Field crop: maize
Growth stage: 2
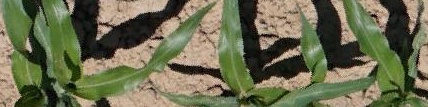
Species: maize